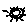
Label: sun